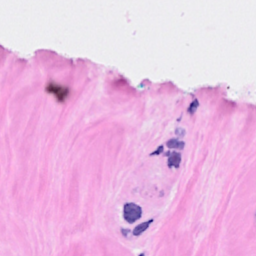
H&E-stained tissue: Breast